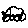
Label: car